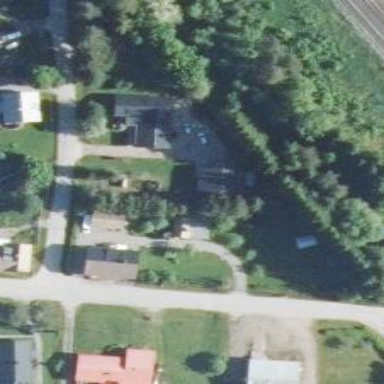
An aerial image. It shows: Driveway leading to service road.